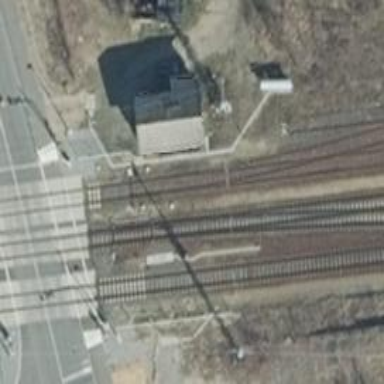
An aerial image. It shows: Railway switch.